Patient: sex M, age 63
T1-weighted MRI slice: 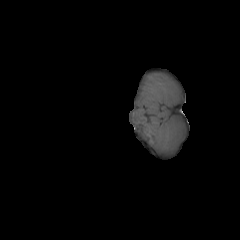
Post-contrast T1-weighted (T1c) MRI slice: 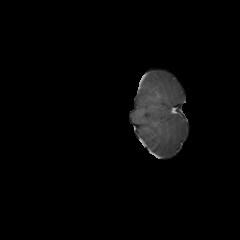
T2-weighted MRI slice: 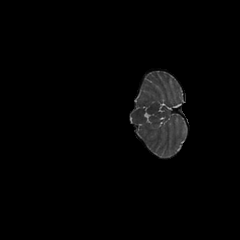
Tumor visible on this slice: no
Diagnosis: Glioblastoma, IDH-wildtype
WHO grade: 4